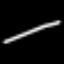
Label: line